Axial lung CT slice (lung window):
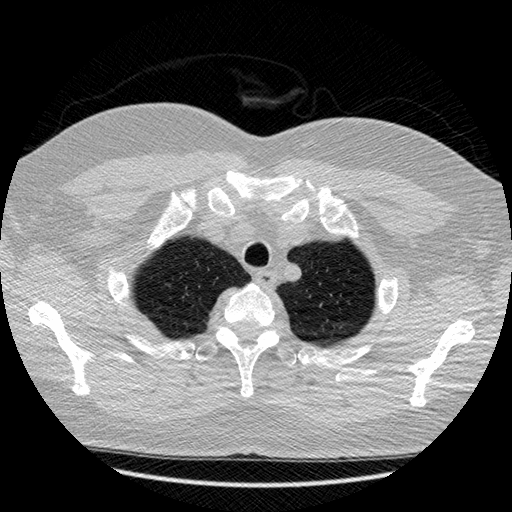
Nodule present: no